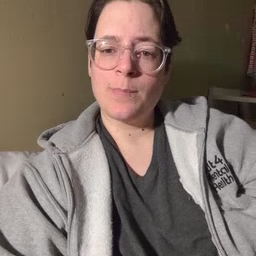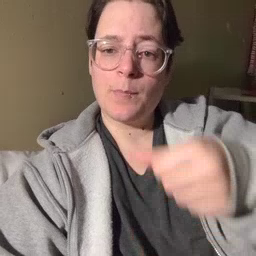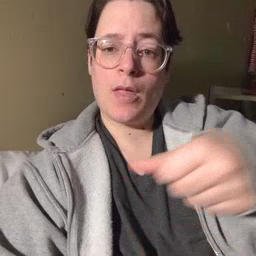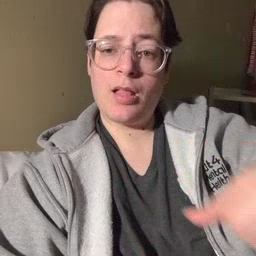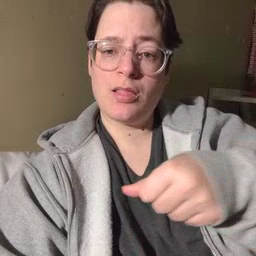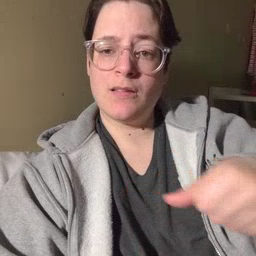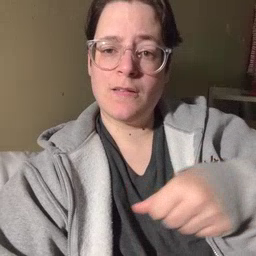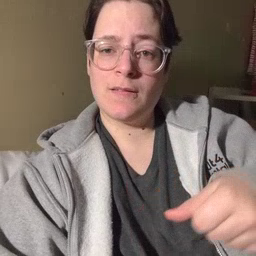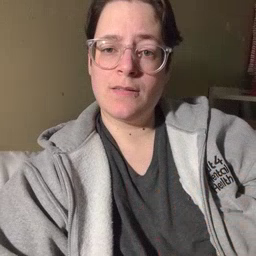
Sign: puzzle